Question: having some trouble with a Thread (CanvasThread) that is intermittently pausing at random points within my application. Everything else in the app continues to function as necessary, it's simply this thread that randomly blocks out for some reason and doesn't draw anything new to the screen. I noticed that Surface.lockCanvasNative() seems to be the last function called before the block, and the first one returned after. In a pattern as such:
'''
Surface.lockCanvasNative (Landroid/graphics/Rect)Landroid/graphics/Canvas; @ 26,560 msec ____
Surface.lockCanvasNative (Landroid/graphics/Rect)Landroid/graphics/Canvas; @ 40,471 msec ____|
Surface.lockCanvasNative (Landroid/graphics/Rect)Landroid/graphics/Canvas; @ 40,629 msec ____
Surface.lockCanvasNative (Landroid/graphics/Rect)Landroid/graphics/Canvas; @ 54,516 msec ____|
'''
This is evident with the traceview below:

I have been using the 'CanvasThread.run()' below if it helps:
'''
@Override
public void run() {
boolean tellRendererSurfaceChanged = true;
/*
* This is our main activity thread's loop, we go until
* asked to quit.
*/
while (!mDone) {
/*
* Update the asynchronous state (window size)
*/
int w;
int h;
synchronized (this) {
// If the user has set a runnable to run in this thread,
// execute it and record the amount of time it takes to
// run.
if (mEvent != null) {
mEvent.run();
}
if(needToWait()) {
while (needToWait()) {
try {
wait();
} catch (InterruptedException e) {
}
}
}
if (mDone) {
break;
}
tellRendererSurfaceChanged = mSizeChanged;
w = mWidth;
h = mHeight;
mSizeChanged = false;
}
if (tellRendererSurfaceChanged) {
mRenderer.sizeChanged(w, h);
tellRendererSurfaceChanged = false;
}
if ((w > 0) && (h > 0)) {
// Get ready to draw.
// We record both lockCanvas() and unlockCanvasAndPost()
// as part of "page flip" time because either may block
// until the previous frame is complete.
Canvas canvas = mSurfaceHolder.lockCanvas();
if (canvas != null) {
// Draw a frame!
mRenderer.drawFrame(canvas);
mSurfaceHolder.unlockCanvasAndPost(canvas);
//CanvasTestActivity._isAsyncGoTime = true;
}
else{
Log.v("CanvasSurfaceView.CanvasThread", "canvas == null");
}
}
}
}
'''
Just let me know if I can provide any other useful information. I'm simply looking for clues as to why my thread might be blocking at this point? Thanks for any help in advance!
I've since narrowed the block down to 'mSurfaceHolder.unlockCanvasAndPost(canvas);' I inserted a log before and after this call and the one after is not logged after app is frozen; but the log before is last logged event on this thread. It's not pausing or using a null canvas either, because I threw in logs for those instances as well; which are not logged even once until app is done.
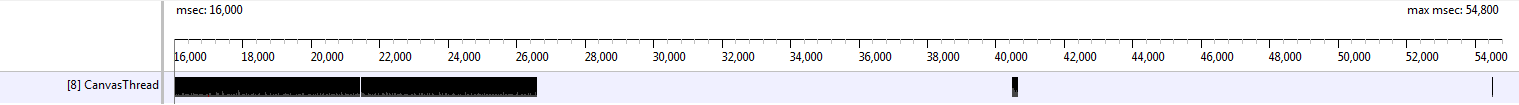
Answer: I have since figured out my problem. I'm not sure why but because I had accidentally forgot to fully comment out an earlier asyncTask(), thus had two doing roughly the same tasks and obviously struggling to do so with the same variables and such. Thanks for your pointers, but simply another careless mistake on my part I guess.